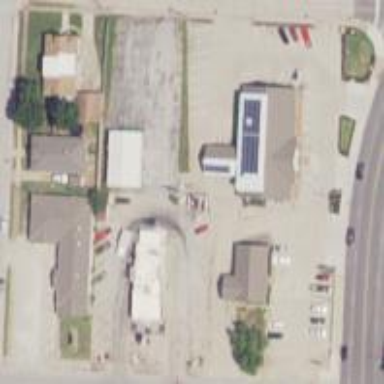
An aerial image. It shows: Commercial area.